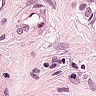
Metastatic tissue present: yes